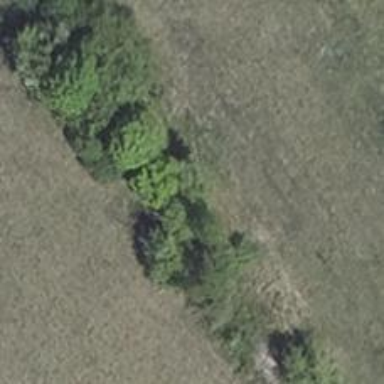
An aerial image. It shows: Row of trees in natural setting.